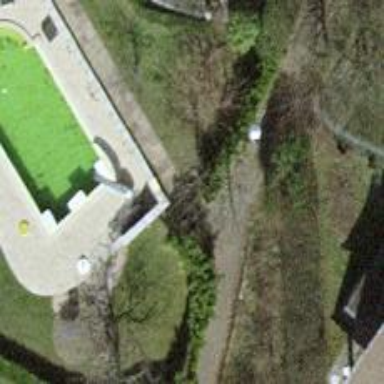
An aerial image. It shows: Set of concrete steps.